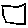
Label: square